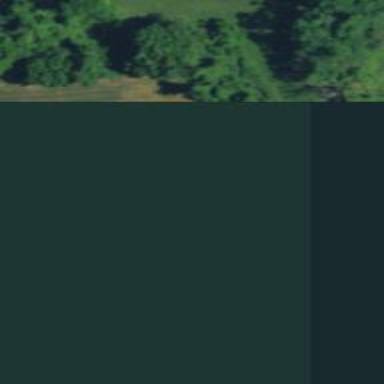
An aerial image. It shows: Row of trees in natural setting.